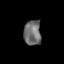
Tissue: skin
Cell type: Endothelial cells
Senescence score: 0.2623
Nuclear area (px): 421
Mean DAPI intensity: 110.855